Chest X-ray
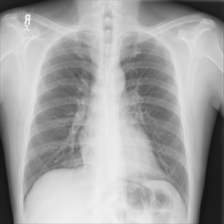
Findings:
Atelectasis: negative
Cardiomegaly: negative
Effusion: negative
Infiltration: negative
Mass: negative
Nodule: negative
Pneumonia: negative
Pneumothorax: negative
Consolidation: negative
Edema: negative
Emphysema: negative
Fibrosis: negative
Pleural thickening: negative
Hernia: negative